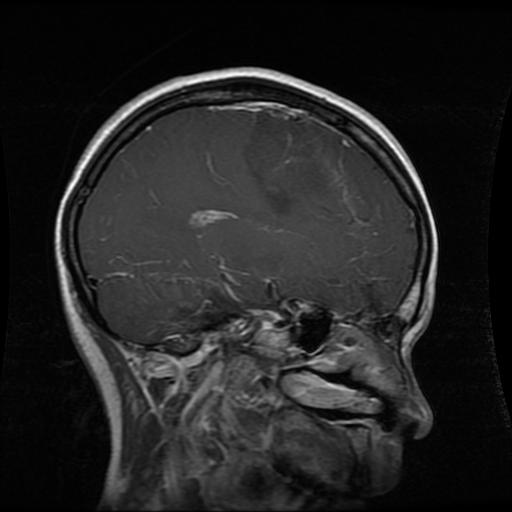
Label: glioma